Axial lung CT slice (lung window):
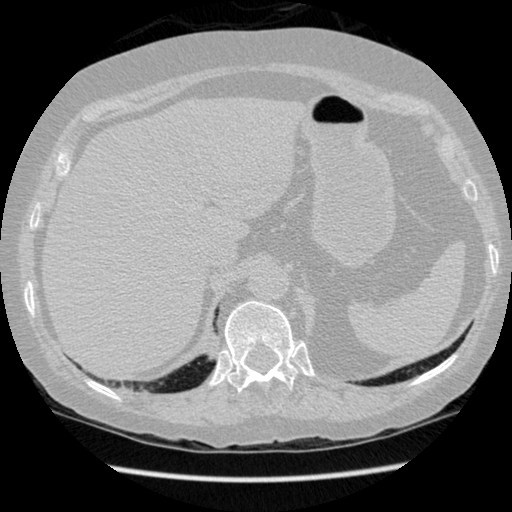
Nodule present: no